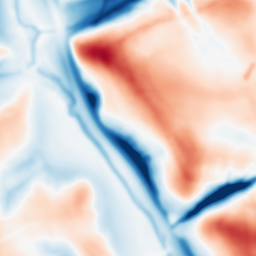
Category: multiscale
Decomposition family: dog
Decomposition parameters: sigma_low: 2
sigma_high: 20
Upsampling method: cubic_catmull_rom
Upsampling parameters: scale: 8
Upsampling scale: 8